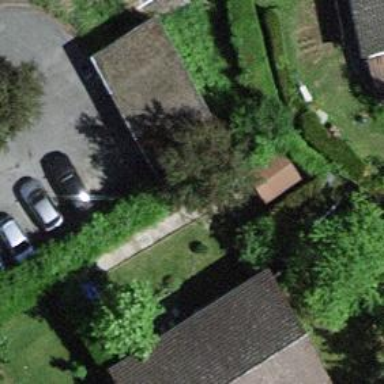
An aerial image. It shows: Garage.